Question: I have divided a city into number of regions using Google map's Polyline constructor.
Now I have to float a number of routes within each region and check which have a common road map.
Let me give a example taking only 2 routes
I want to show 4 locations on Google Map: 'A', 'B', 'A'' and 'B'' .
'A--->B' constitutes route 1.
'A'--->B'' constitutes route 2.
Now my requirement is to check whether route 1 comes within the same route as route 2.
I have to do the same for multiple routes. But initially I want know whether it can be done in Google maps for two routes.
I followed this post
<URL> and have done the same.
But this code only checks whether the route falls in straight line. It does not consider the road map
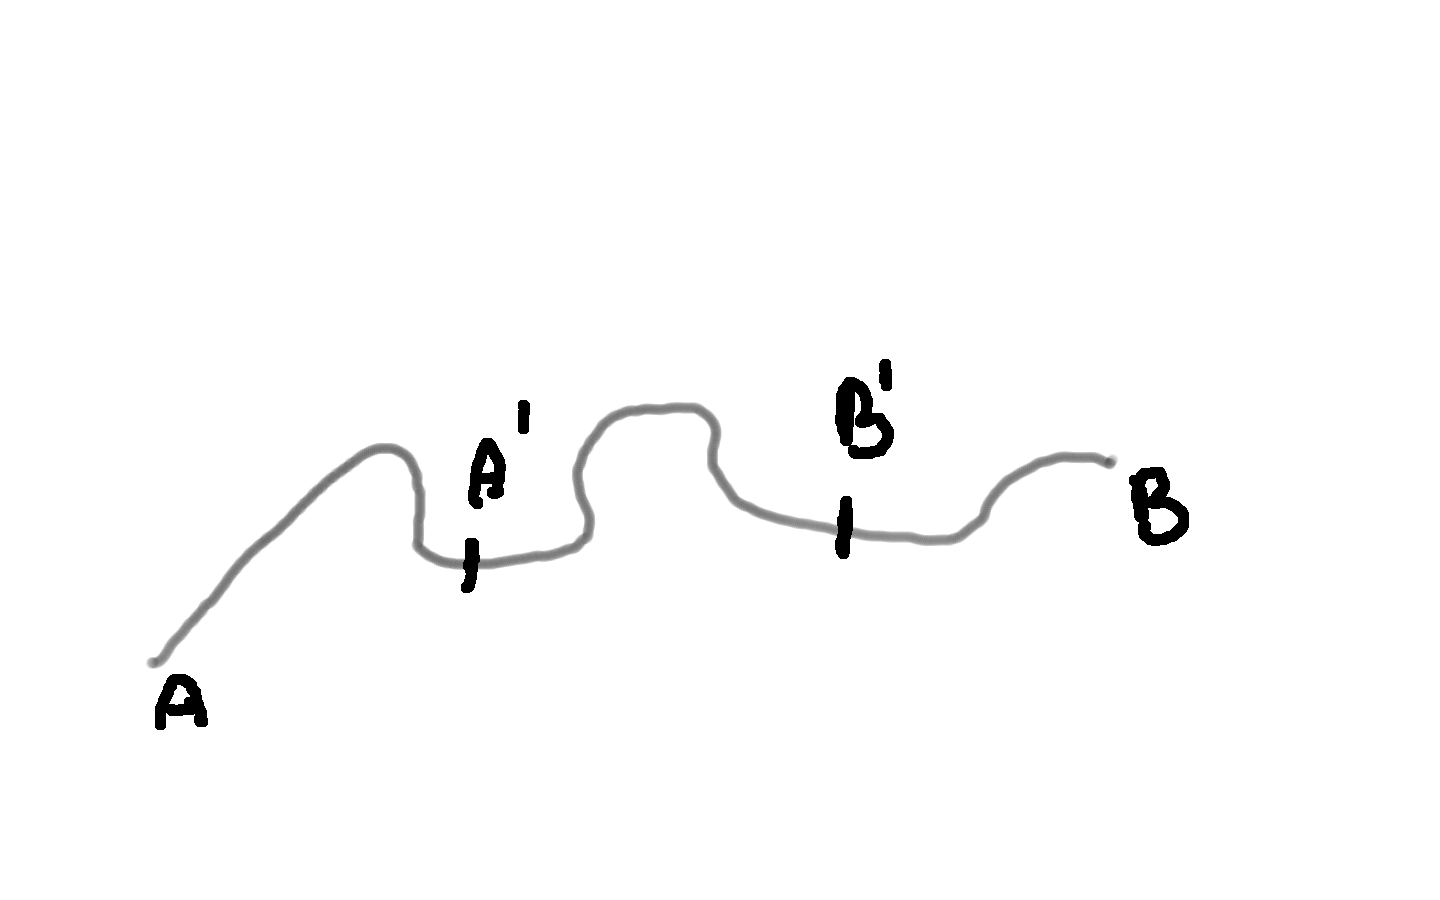
Answer: <URL> using google.maps.geometry.poly.isLocationOnEdge.
Loop through the path of the polyline's MVC array and check it against the other polyline.
'''
path.forEach(function(element, index) {
console.log(element);
if (google.maps.geometry.poly.isLocationOnEdge(element, polyline)) {
console.log(element + " on edge");
} else {
console.log(element + " not on edge");
}
});
'''
Edit: Updated the fiddle so you could see where the other line was and modified the coords a bit.